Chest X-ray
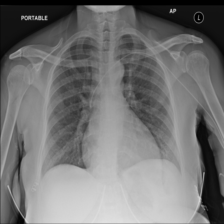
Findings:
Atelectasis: negative
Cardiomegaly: negative
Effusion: negative
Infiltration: negative
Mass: negative
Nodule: negative
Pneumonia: negative
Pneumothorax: negative
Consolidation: negative
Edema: negative
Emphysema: negative
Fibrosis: negative
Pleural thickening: negative
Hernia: negative